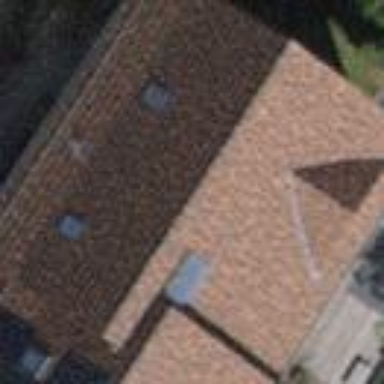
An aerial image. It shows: Gabled roof house.